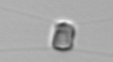
Label: Chaetoceros_similis